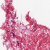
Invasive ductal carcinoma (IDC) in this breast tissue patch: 0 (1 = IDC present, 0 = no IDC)